高二 · 解析几何
求满足下列条件的抛物线的标准方程.

(1) 过点 $M(-6,6)$;

(2) 焦点 $F$ 在直线 $l: 3 x-2 y-6=0$ 上.
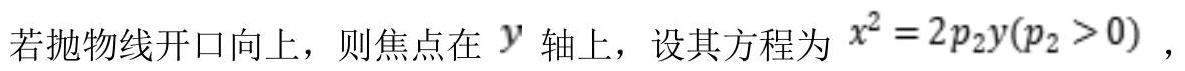
答案: (1) 解: 由于点 $M(-6,6)$ 在第二象限, $\therefore$ 过 $M$ 的抛物线开口向左或开口向上.

若抛物线开口向左, 则焦点在 $x$ 轴上, 设其方程为 $y^{2}=-2 p_{1} x\left(p_{1}>0\right)$,

将点 $M(-6,6)$ 代入, 可得 $36=-2 p_{1} \times(-6), \therefore p_{1}=3$.

$\therefore$ 抛物线的方程为 $y^{2}=-6 x$.

将点 $M(-6,6)$ 代入可得, $36=2 p_{2} \times 6, \therefore p_{2}=3, \therefore$ 抛物线的方程为 $x^{2}=6 y$

综上所述, 抛物线的标准方程为 $y^{2}=-6 x$ 或 $x^{2}=6 y$

(2) 解: (1) $\because$ 直线 $l$ 与 $x$ 轴的交点为 (20), ， 抛物线的焦点是 $F(20)$,

$\therefore{ }^{\frac{p}{2}=2}, \therefore p=4$,

$\therefore$ 抛物线的标准方程是 $y^{2}=8 x$.

(2) $\because$ 直线 $l$ 与 $y$ 轴的交点为 $(0,-3)$, 即抛物线的焦点是 $F(0,-3)$,

$\therefore{ }^{\frac{p}{2}=3}, \therefore p=6, \therefore$ 抛物线的标准方程是 $x^{2}=-12 y$

【解析】注意分类讨论是关键;

(1) 中点 $\mathrm{M}$ 的象限决定开口向左或向右, 利用待定系数法代入点 $\mathrm{M}$ 直接得到两个标准方程;

(2) 中直线与 $x, y$ 轴各有一个交点, 所以要注意有两种情况, 利用待定系数法代入点 $M$ 求出答案。

18. 答案:(1) 解: 若命题 $p$ 为真, 则 $4 a^{2}-4\left(2 a^{2}-5 a+4\right)>0$,

整理得到 $\mathrm{a}^{2}-5 \mathrm{a}+4<0$,

解得 $1<a<4$

(2) 解: 若命题 $q$ 为真, 则 $\triangle=(a-1)^{2}-4<0$, 即 $a^{2}-2 a-3<0$

解得: $-1<\mathrm{a}<3$

若 $p \wedge q$ 为真,

则 $1<\mathrm{a}<3$
解析: 答案:(1) 解: 由于点 $M(-6,6)$ 在第二象限, $\therefore$ 过 $M$ 的抛物线开口向左或开口向上.

若抛物线开口向左, 则焦点在 $x$ 轴上, 设其方程为 $y^{2}=-2 p_{1} x\left(p_{1}>0\right)$,

将点 $M(-6,6)$ 代入, 可得 $36=-2 p_{1} \times(-6), \therefore p_{1}=3$.

$\therefore$ 抛物线的方程为 $y^{2}=-6 x$.

将点 $M(-6,6)$ 代入可得, $36=2 p_{2} \times 6, \therefore p_{2}=3, \therefore$ 抛物线的方程为 $x^{2}=6 y$

综上所述, 抛物线的标准方程为 $y^{2}=-6 x$ 或 $x^{2}=6 y$

(2) 解: (1) $\because$ 直线 $l$ 与 $x$ 轴的交点为 (20), ， 抛物线的焦点是 $F(20)$,

$\therefore{ }^{\frac{p}{2}=2}, \therefore p=4$,

$\therefore$ 抛物线的标准方程是 $y^{2}=8 x$.

(2) $\because$ 直线 $l$ 与 $y$ 轴的交点为 $(0,-3)$, 即抛物线的焦点是 $F(0,-3)$,

$\therefore{ }^{\frac{p}{2}=3}, \therefore p=6, \therefore$ 抛物线的标准方程是 $x^{2}=-12 y$

【解析】注意分类讨论是关键;

(1) 中点 $\mathrm{M}$ 的象限决定开口向左或向右, 利用待定系数法代入点 $\mathrm{M}$ 直接得到两个标准方程;

(2) 中直线与 $x, y$ 轴各有一个交点, 所以要注意有两种情况, 利用待定系数法代入点 $M$ 求出答案。

18. 答案:(1) 解: 若命题 $p$ 为真, 则 $4 a^{2}-4\left(2 a^{2}-5 a+4\right)>0$,

整理得到 $\mathrm{a}^{2}-5 \mathrm{a}+4<0$,

解得 $1<a<4$

(2) 解: 若命题 $q$ 为真, 则 $\triangle=(a-1)^{2}-4<0$, 即 $a^{2}-2 a-3<0$

解得: $-1<\mathrm{a}<3$

若 $p \wedge q$ 为真,

则 $1<\mathrm{a}<3$

【解析】 (1) 若命题 $\mathrm{p}$ 为真, 则 $4 \mathrm{a}^{2}-4\left(2 \mathrm{a}^{2}-5 \mathrm{a}+4\right)>0$, 解得实数 $\mathrm{a}$ 的取值范围;若命题 $p \wedge q$ 为真命题, 则命题 $p, q$ 均为真命题, 进而可得实数 $a$ 的取值范围.